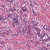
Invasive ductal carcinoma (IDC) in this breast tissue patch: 1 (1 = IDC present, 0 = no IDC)